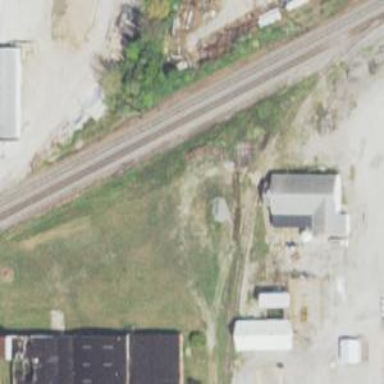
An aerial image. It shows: Railway spur service.